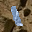
Label: 1